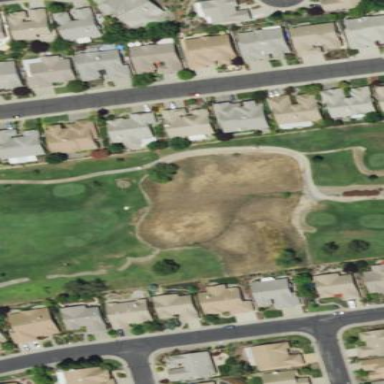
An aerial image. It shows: Rough area on grassy golf course.